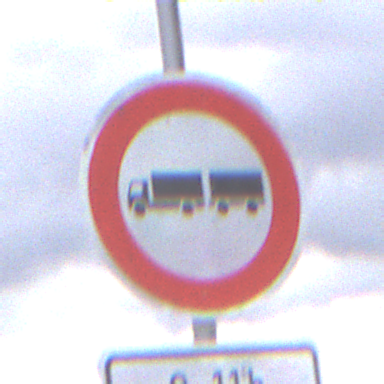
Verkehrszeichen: VerbotLastkraftwagenMitAnhaenger
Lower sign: ZeitangabenOhneBeschraenkungAufWochentage2
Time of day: MorningAfternoon
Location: Outdoor (Suburban)
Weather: PartlyCloudy
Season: NotSpecified
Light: Natural